Field crop: maize
Growth stage: 2
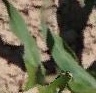
Species: maize